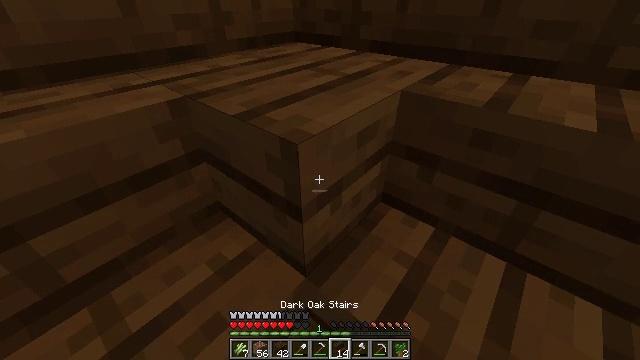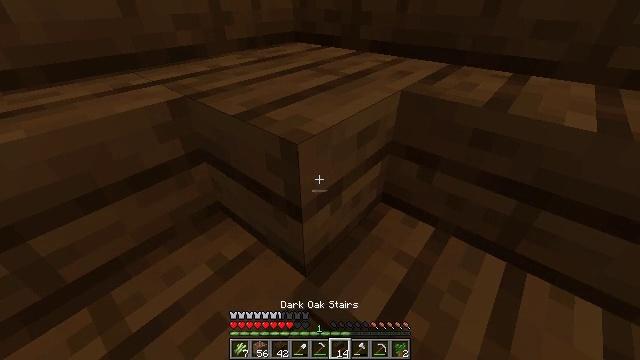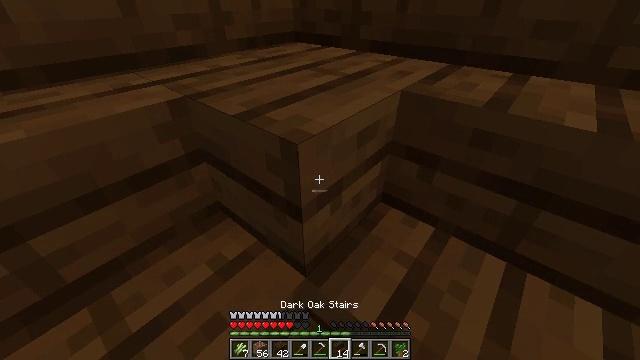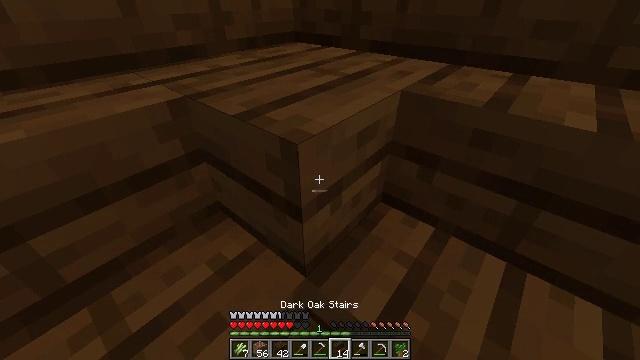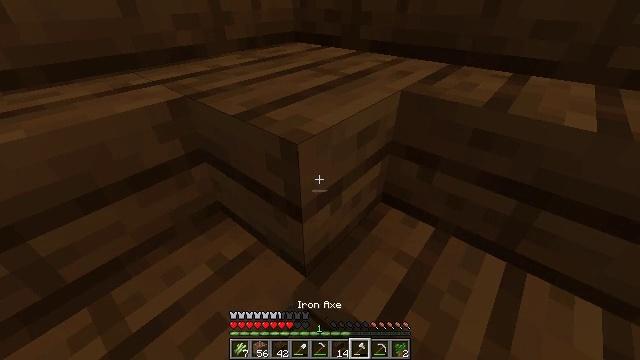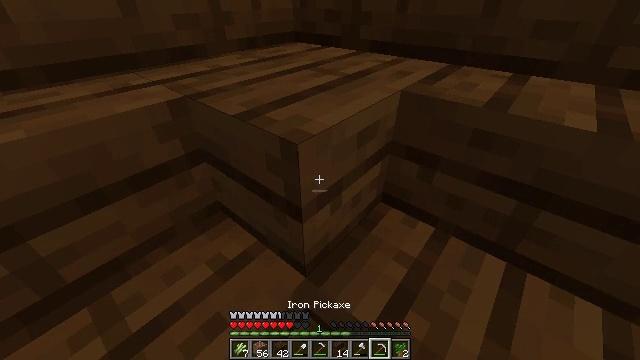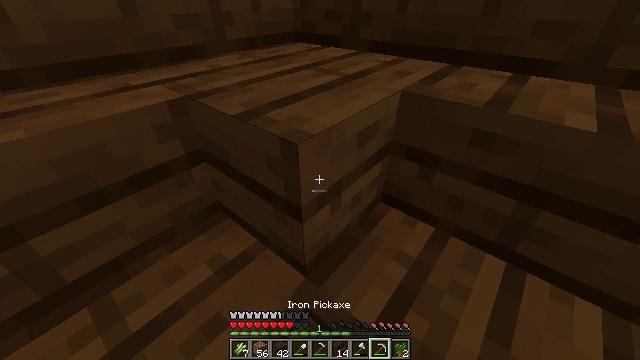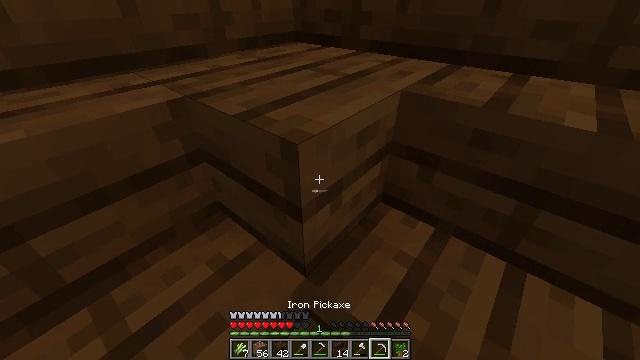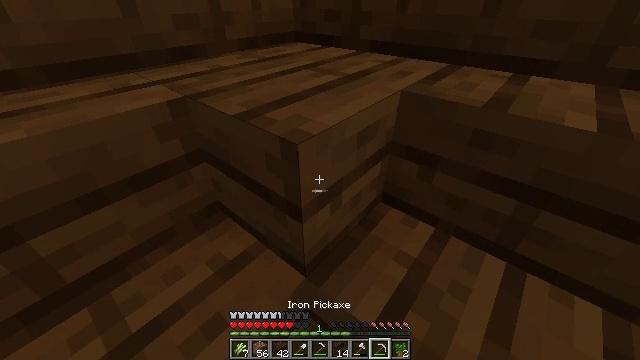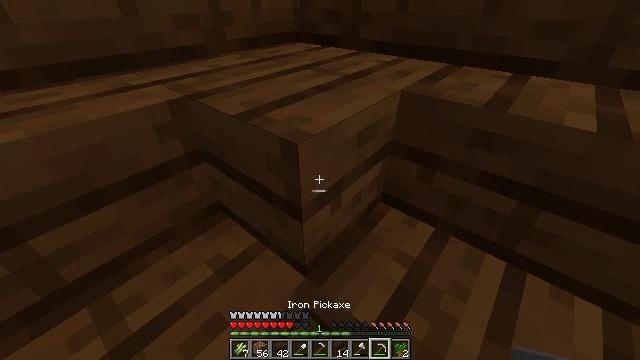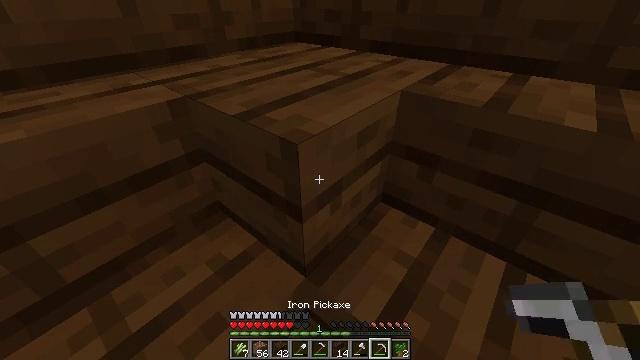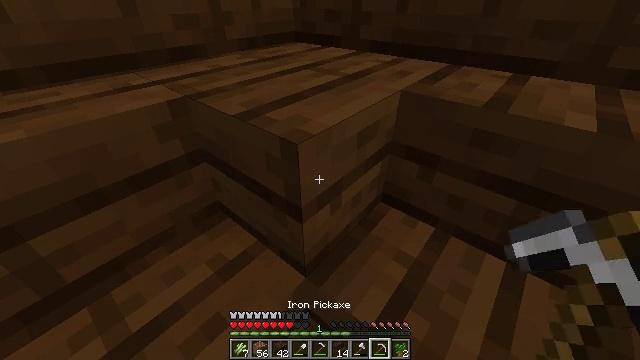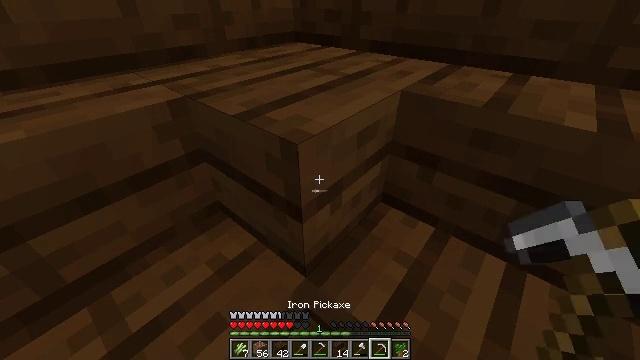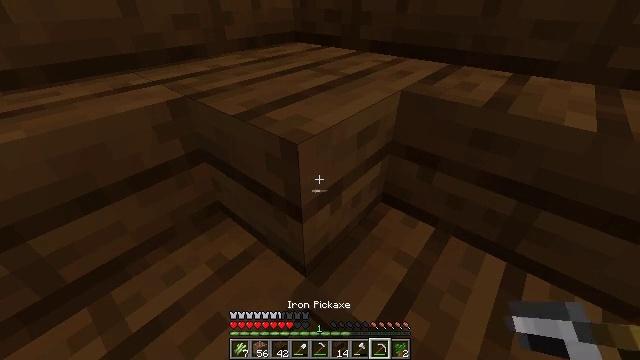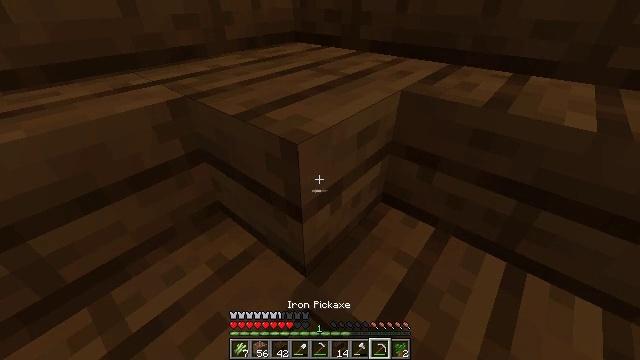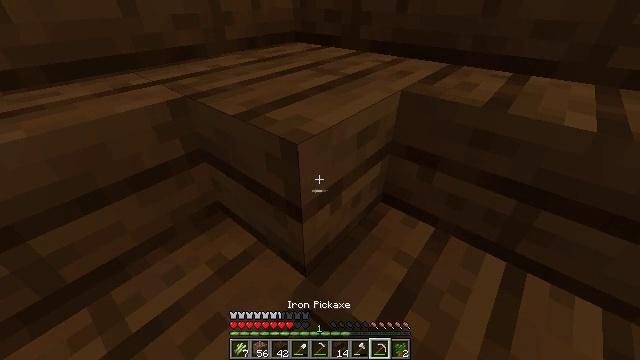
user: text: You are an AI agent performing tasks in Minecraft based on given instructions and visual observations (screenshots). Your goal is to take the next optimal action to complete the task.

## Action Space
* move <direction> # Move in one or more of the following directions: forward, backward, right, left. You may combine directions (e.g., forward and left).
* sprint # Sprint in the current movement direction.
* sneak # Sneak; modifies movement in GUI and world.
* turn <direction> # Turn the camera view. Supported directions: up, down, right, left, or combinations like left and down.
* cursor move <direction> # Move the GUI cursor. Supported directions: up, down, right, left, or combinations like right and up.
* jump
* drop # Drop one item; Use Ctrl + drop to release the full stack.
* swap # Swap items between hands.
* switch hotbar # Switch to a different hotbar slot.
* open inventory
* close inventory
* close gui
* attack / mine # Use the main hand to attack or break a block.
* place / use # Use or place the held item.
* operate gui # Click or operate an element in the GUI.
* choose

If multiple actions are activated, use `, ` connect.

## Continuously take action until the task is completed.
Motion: motion action
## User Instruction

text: Collect the dark oak stairs by mining.
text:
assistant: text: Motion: sneak
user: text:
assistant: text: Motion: sneak
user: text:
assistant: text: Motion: sneak
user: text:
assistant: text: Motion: sneak
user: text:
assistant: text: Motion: sneak
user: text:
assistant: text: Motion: sneak
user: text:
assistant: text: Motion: sneak
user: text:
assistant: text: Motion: sneak
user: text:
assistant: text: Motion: sneak
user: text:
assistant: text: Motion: sneak
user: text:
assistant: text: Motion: sneak
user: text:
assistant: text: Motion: sneak
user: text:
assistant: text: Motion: sneak
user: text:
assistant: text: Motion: sneak
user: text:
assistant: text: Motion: sneak
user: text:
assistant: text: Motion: sneak
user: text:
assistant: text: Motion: sneak
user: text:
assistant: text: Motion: sneak
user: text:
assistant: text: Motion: sneak
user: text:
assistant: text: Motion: sneak
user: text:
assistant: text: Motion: sneak
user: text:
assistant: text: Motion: sneak
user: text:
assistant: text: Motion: sneak
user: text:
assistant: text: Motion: sneak
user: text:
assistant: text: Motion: sneak, attack / mine
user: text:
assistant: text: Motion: sneak, attack / mine
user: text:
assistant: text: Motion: sneak, attack / mine
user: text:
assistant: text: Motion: sneak, attack / mine
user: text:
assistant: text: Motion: sneak, attack / mine
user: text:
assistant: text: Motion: sneak, attack / mine